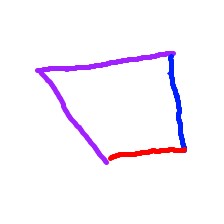
Shape: trapezoid